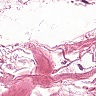
Metastatic tissue present: no